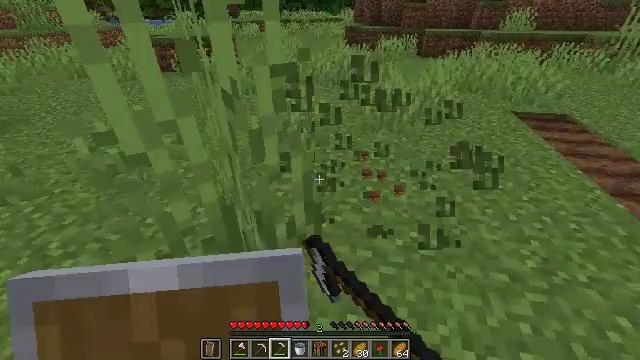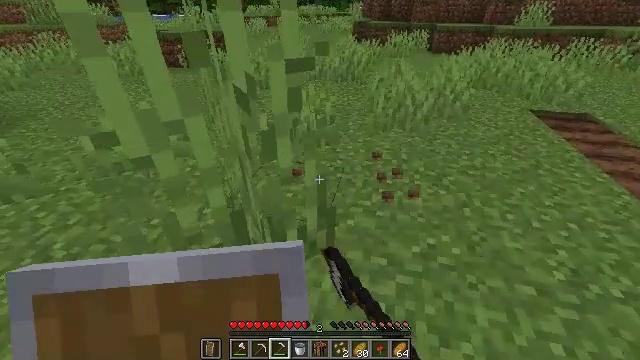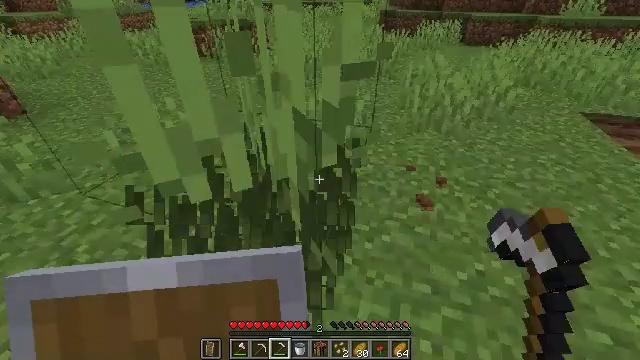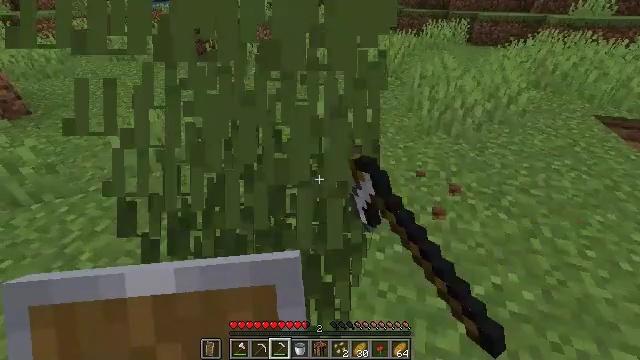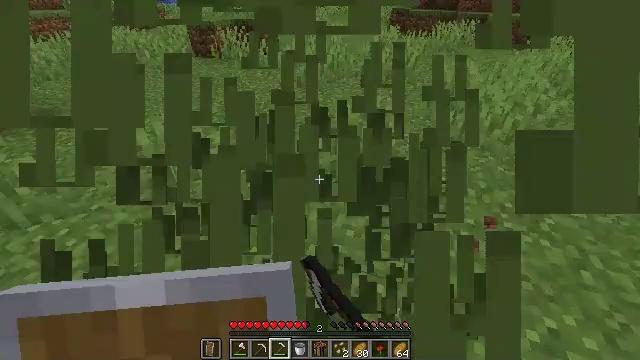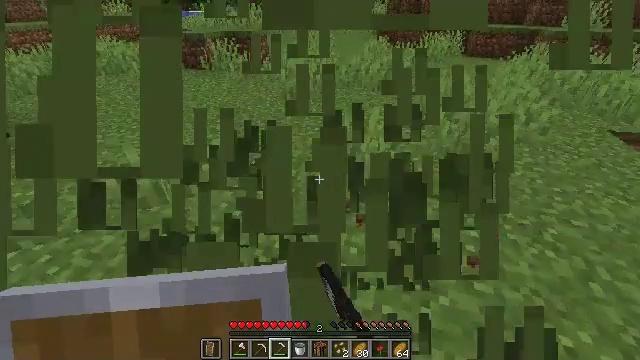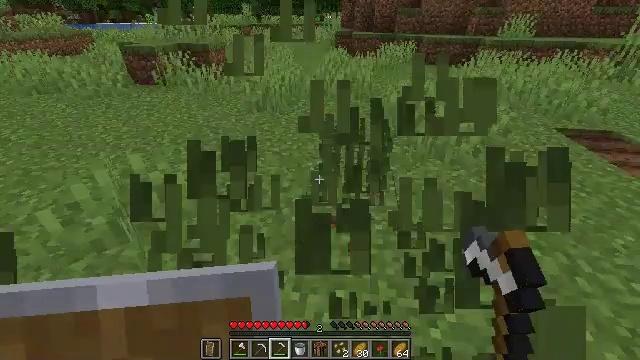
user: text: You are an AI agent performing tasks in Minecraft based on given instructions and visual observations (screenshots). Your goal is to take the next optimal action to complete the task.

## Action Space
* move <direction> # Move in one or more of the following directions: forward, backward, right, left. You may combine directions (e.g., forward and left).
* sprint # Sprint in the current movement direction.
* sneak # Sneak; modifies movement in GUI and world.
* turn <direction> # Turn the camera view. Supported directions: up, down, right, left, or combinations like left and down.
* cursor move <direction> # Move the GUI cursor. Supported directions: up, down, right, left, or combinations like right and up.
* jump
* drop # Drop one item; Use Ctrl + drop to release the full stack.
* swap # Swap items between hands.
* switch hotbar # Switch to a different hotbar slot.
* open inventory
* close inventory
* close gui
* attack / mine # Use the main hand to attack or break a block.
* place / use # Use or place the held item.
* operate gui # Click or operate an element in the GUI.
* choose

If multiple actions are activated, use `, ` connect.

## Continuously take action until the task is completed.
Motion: motion action
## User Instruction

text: Mine tall grass from the ground.
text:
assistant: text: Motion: move forward and move left, turn left, attack / mine
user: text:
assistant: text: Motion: move forward and move left, turn left and down, attack / mine
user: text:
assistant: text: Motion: move forward and move left, attack / mine
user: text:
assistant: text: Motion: move forward and move left, attack / mine
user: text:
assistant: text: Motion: move forward and move left, turn right and up, attack / mine
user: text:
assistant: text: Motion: move forward and move left, turn right and up, attack / mine
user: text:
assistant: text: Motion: attack / mine